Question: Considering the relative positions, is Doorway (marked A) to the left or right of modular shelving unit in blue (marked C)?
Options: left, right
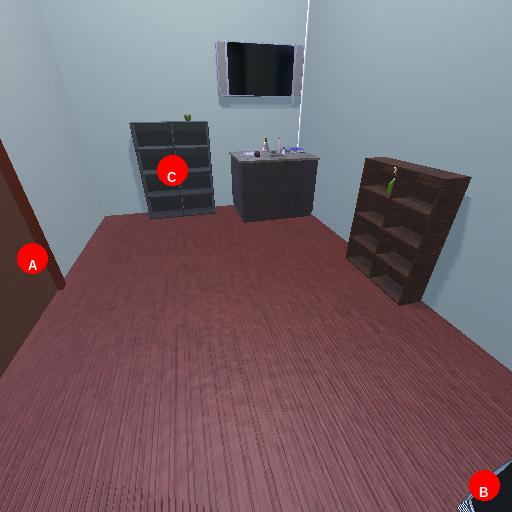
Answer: left